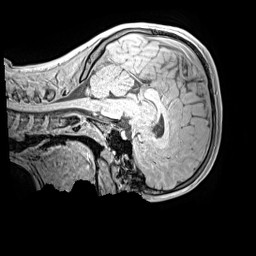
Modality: MP2RAGE
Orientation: sagittal
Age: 13
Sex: male
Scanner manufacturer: siemens
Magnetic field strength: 3 T
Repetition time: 4 s
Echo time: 0.00299 s